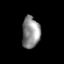
Tissue: prostate
Cell type: T cells
Senescence score: 0.7065
Nuclear area (px): 559
Mean DAPI intensity: 139.635